Field crop: maize
Growth stage: 2
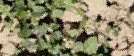
Species: convolvulus